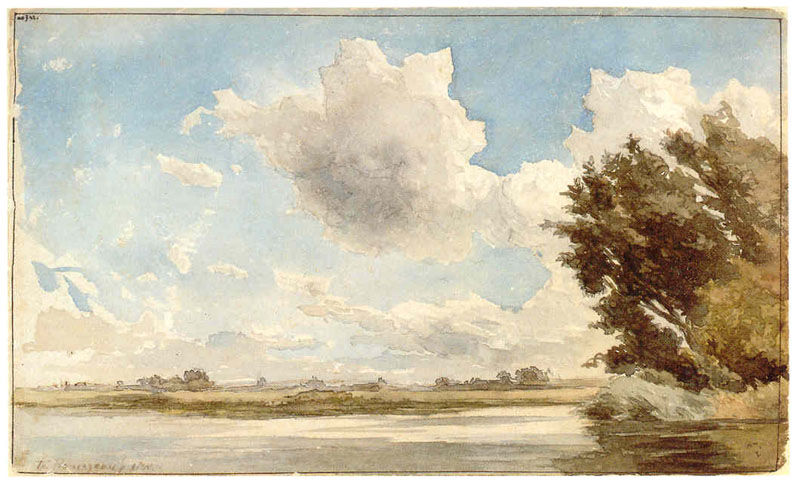
Titel: Am Ufer der Loire
Künstler: Théodore Rousseau
Standort: Karlsruhe
Institution: Staatliche Kunsthalle Karlsruhe
Schlagwörter: baum, blau, blätter, dunkel, gemälde, himmel, meer, schatten, wasser, weiß, wolken, aquarell, bäume, fluss, grün, impressionismus, landschaft, see, stadt, teich, ufer, braun, grau, hell, licht, pastell, zeichnung, gras, wiese, wolke, malerei, holland, niederlande, signatur, öl, felder, horizont, natur, schilf, spiegelung, weide, weite, wind, busch, büsche, flach, gebüsch, kirche, sonne, wiesen, sanft, deutschland, schrift, sommer, aue, wasserfarbe, auquarell, stille, böschung, querformat, unwetter, inschrift, tusche, wasserfarben, seen, wolkenzug, titel, illustration, text, buchstaben, heiter, karton, himme, moor, lanschaft, postkarte, graus, weißs, flussufer, elbe, sommerlich, weidenbaum, watercolour, au, landschaftsansicht, sere